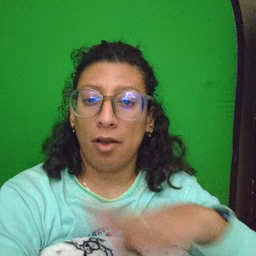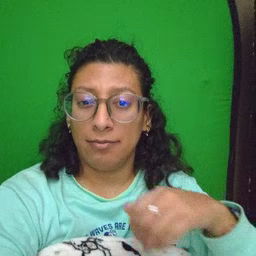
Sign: quiet